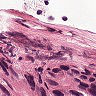
Metastatic tissue present: yes